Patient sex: M
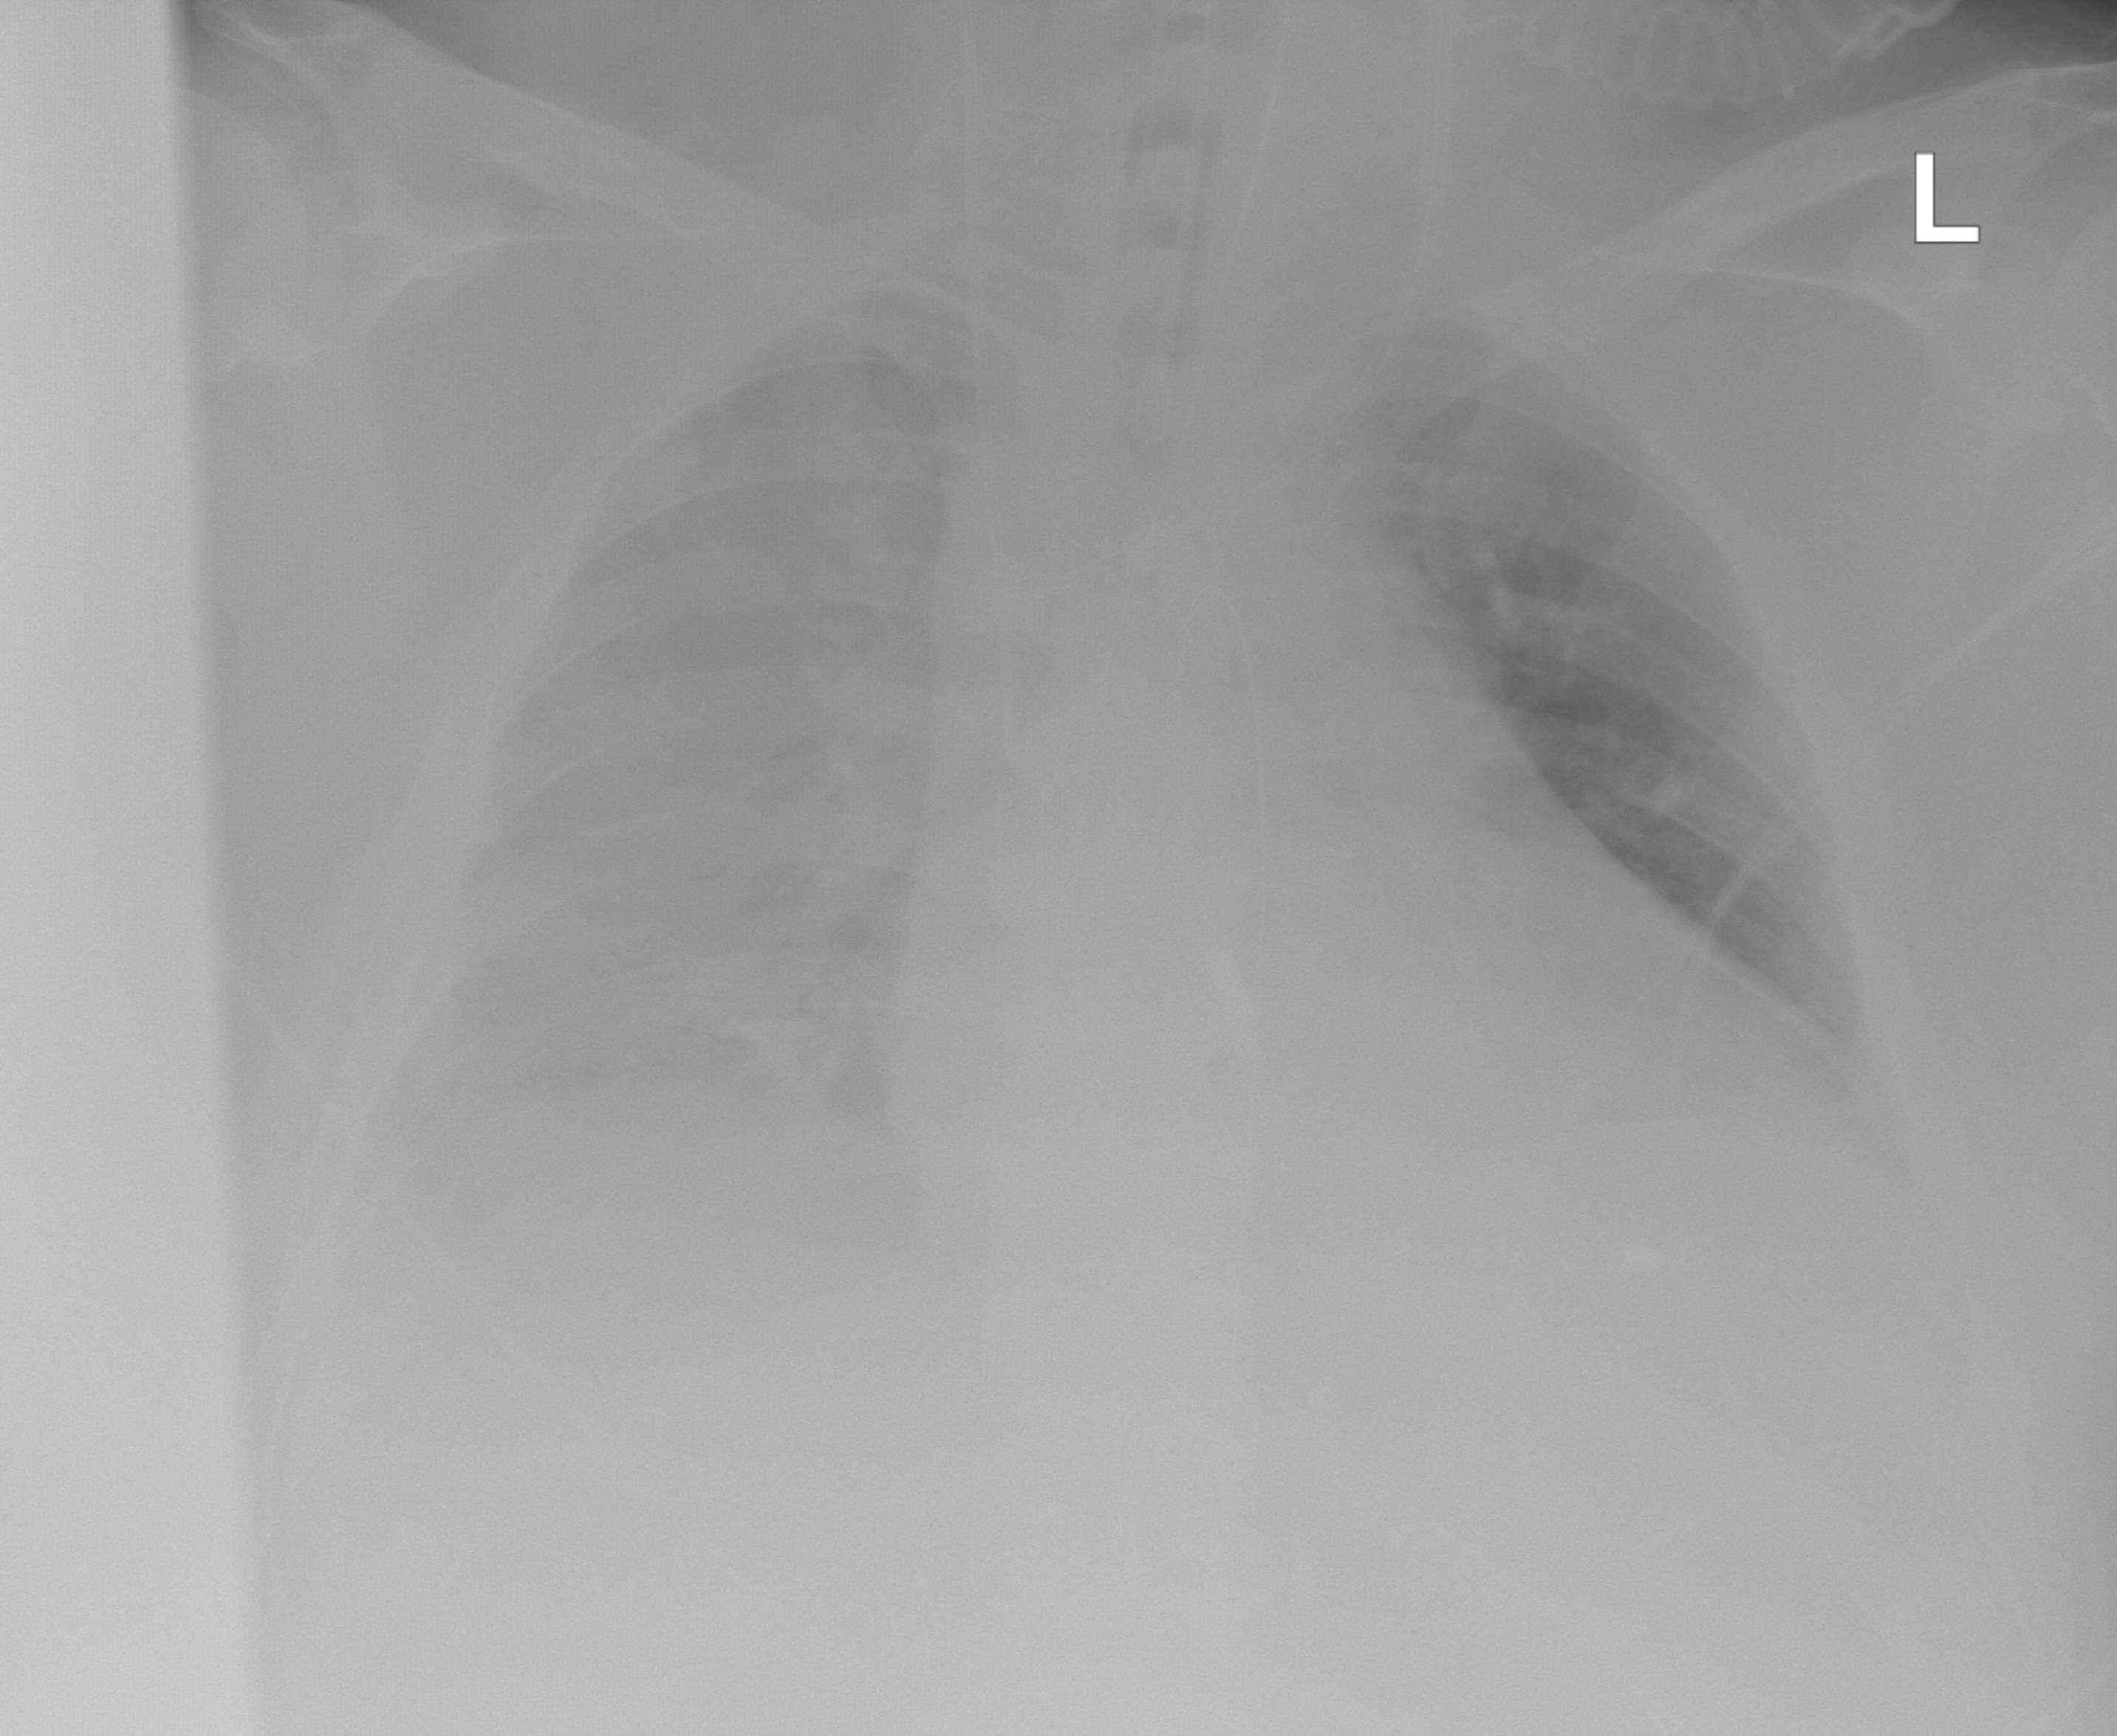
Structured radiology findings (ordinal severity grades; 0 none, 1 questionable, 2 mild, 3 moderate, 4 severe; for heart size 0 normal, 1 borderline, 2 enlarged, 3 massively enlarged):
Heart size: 2
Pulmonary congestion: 0
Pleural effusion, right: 2
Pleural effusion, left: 0
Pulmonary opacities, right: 1
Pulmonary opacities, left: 0
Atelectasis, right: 3
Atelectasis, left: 0